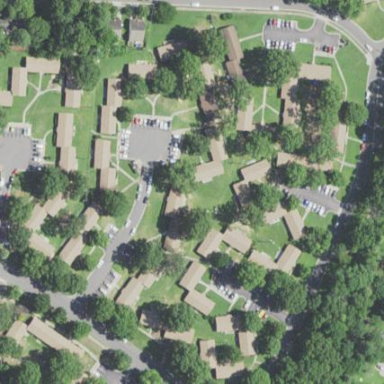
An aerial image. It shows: Residential area within neighborhood.